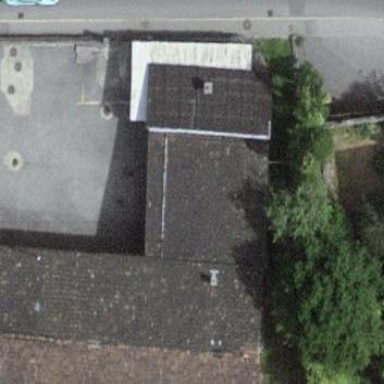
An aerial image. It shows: Building with skillion roof made of black roof tiles.